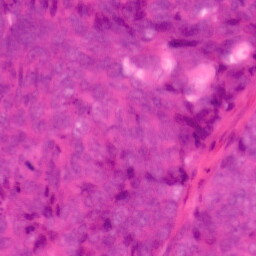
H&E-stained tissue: Colon